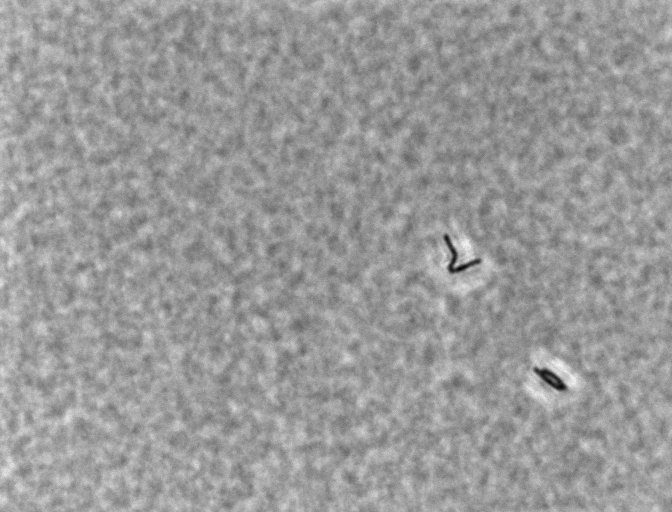
Bacillus coagulans